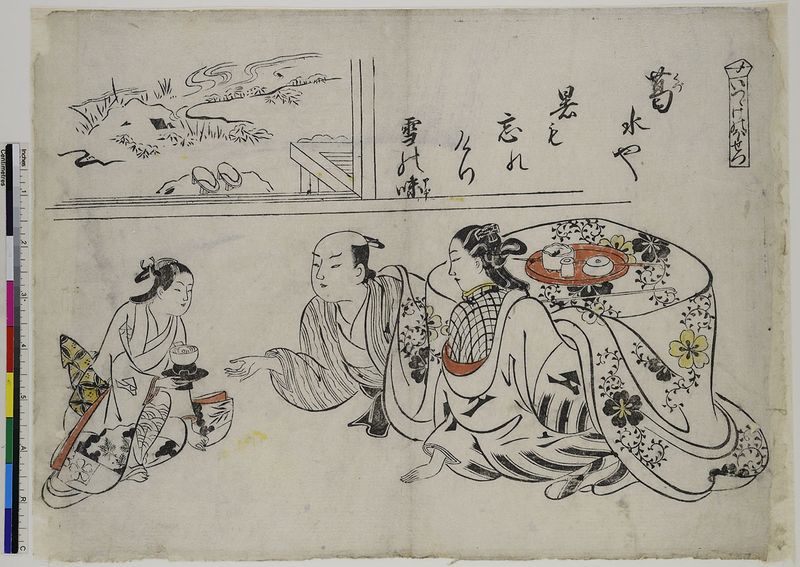
Titel: Abendschnee während des Verweilens, aus der Serie: 8 Ansichten von Yoshiwara
Künstler: Okumura Masanobu
Standort: Hamburg
Institution: Museum für Kunst und Gewerbe Hamburg
Schlagwörter: gruppe, fluss, fenster, geste, tisch, gespräch, holzschnitt, japan, schrift, tusche, druckgraphik, druckgrafik, china, zeit, zeichung, handkoloriert, schwarzlinienschnitt, kurtisane, edo, reproduktionen, druckerzeugnisse, schwarzdruck, handkolorierung, hetäre, schwarzliniendruck, schwarzlinientechnik, sumizuri-e, jemandem zu trinken geben